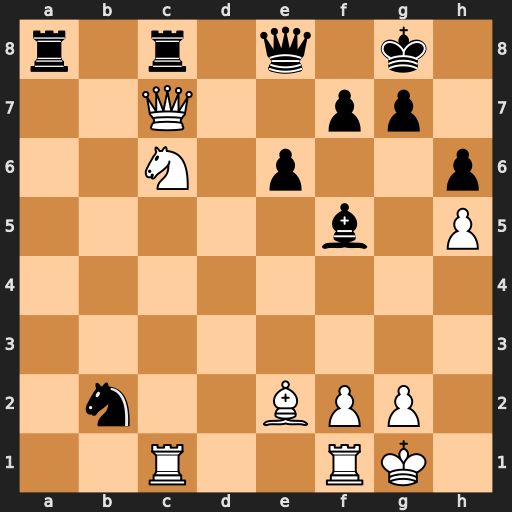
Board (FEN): r1r1q1k1/2Q2pp1/2N1p2p/5b1P/8/8/1n2BPP1/2R2RK1
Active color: w
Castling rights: -
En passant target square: -
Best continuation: Ne7+ Qxe7 Qxe7